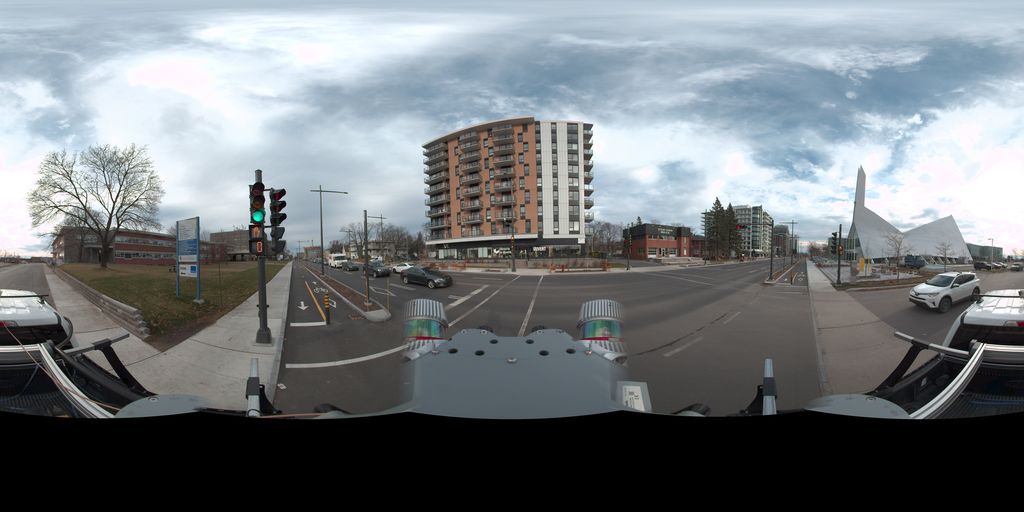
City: quebec_city